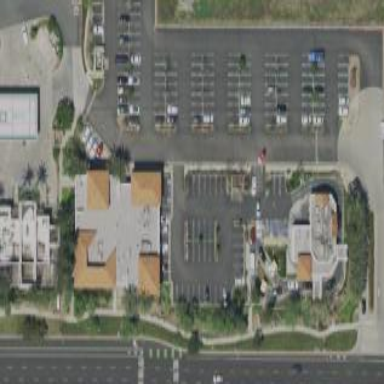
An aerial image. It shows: Retail area.